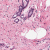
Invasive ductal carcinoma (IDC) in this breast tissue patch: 0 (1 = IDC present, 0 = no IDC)